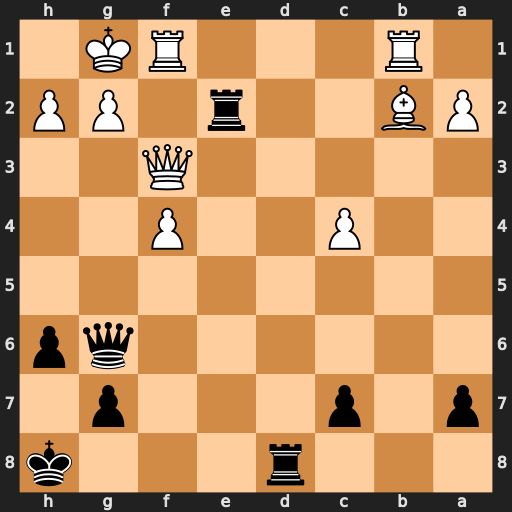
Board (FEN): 3r3k/p1p3p1/6qp/8/2P2P2/5Q2/PB2r1PP/1R3RK1
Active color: b
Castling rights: -
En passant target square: -
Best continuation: Rdd2 Bxg7+ Kxg7 Kh1 Rxg2